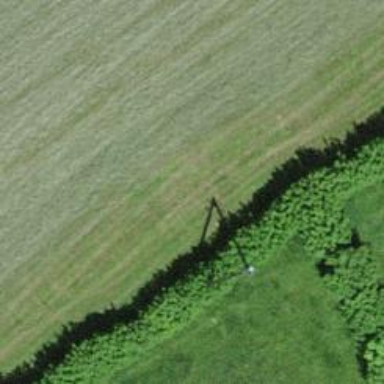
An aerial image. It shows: Minor power line.